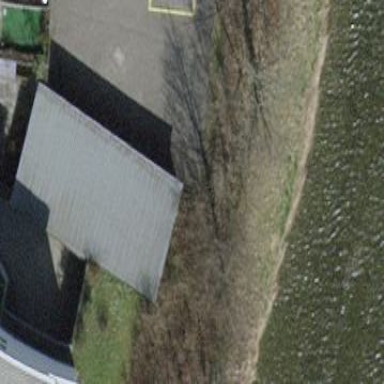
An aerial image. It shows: Group of garages.